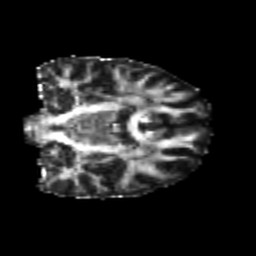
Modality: FA
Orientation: coronal
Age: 25
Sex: female
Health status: healthy
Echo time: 0.074 s